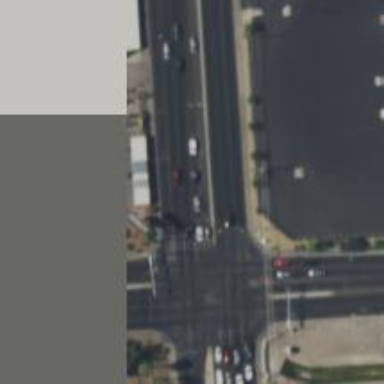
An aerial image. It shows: Solid stop line on the road.